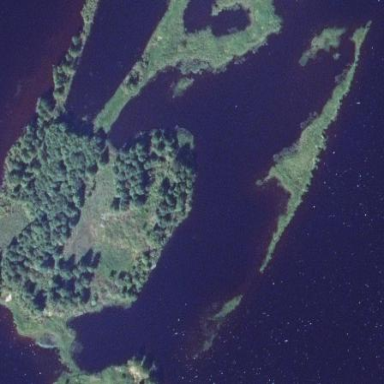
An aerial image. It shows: Islet.